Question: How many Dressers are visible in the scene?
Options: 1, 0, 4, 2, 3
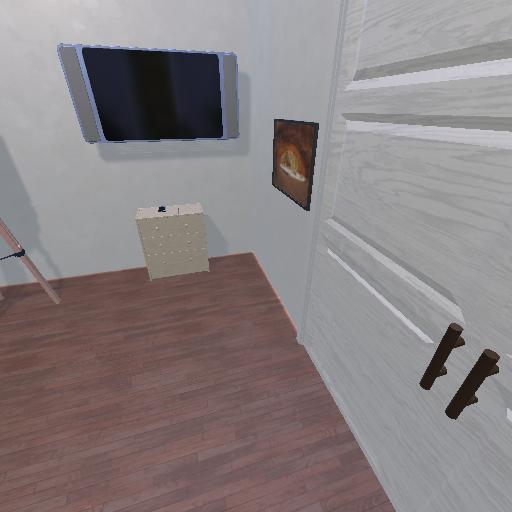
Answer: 1